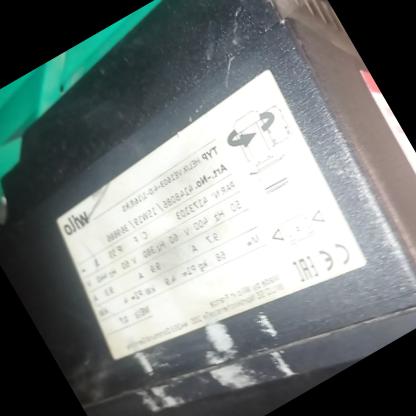
Klasa: tabliczka-znamionowa